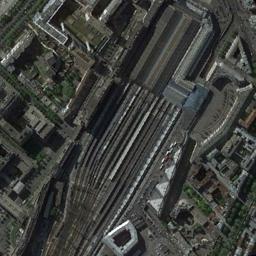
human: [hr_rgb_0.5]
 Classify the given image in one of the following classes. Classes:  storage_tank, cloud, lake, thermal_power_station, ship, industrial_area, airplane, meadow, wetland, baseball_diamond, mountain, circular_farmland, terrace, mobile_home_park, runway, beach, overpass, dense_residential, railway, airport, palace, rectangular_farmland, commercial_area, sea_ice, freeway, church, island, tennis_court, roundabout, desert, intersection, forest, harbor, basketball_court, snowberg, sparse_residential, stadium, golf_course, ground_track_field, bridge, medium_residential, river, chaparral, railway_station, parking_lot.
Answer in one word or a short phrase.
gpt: railway_station